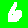
Digit: 6